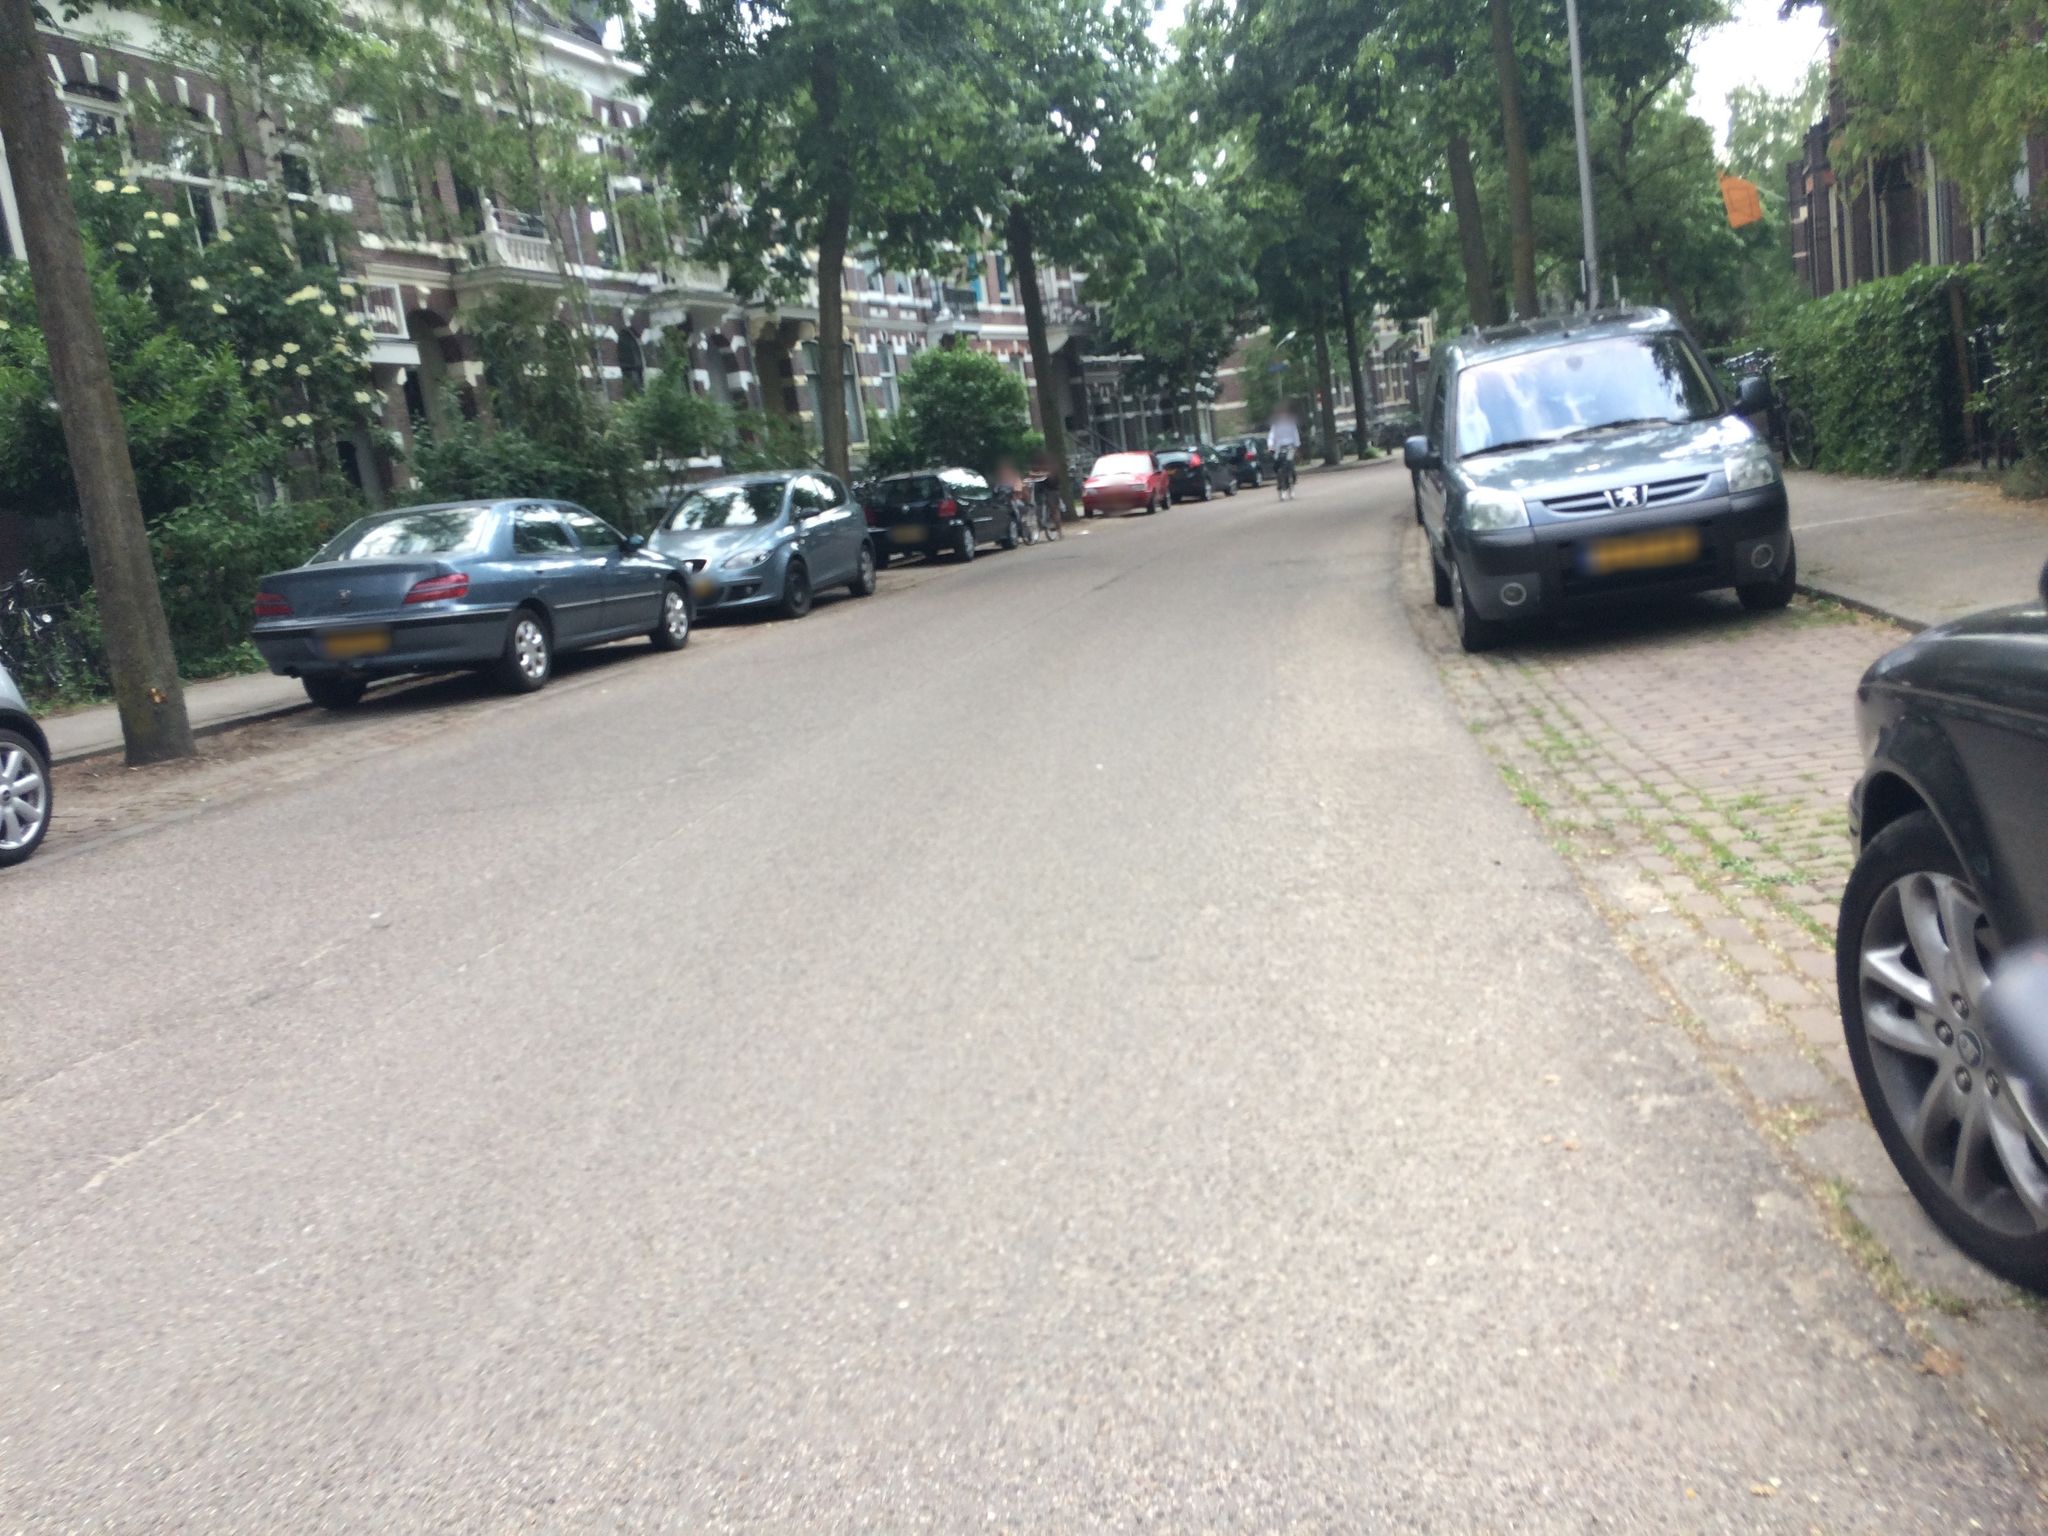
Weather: clear
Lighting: day
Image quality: good
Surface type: walking surface
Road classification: residential
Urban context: urban centre
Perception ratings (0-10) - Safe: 5.69, Lively: 8.55, Beautiful: 9.53, Boring: 0.55, Depressing: 4.16, Wealthy: 5.91